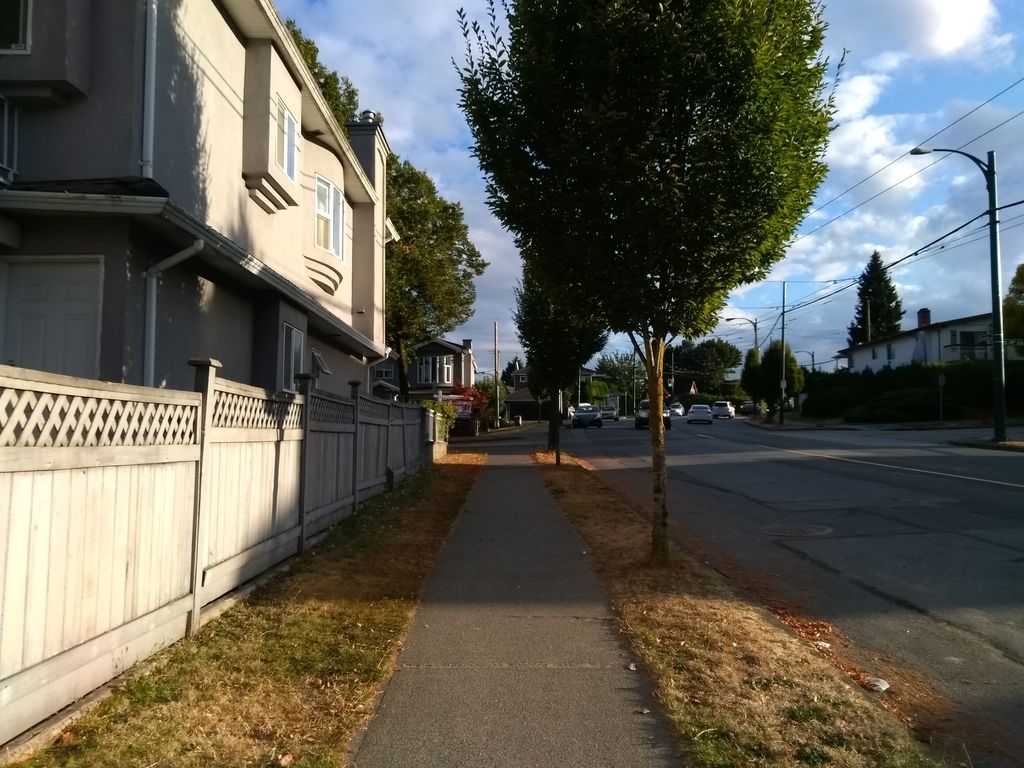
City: vancouver